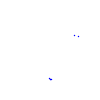
Particle: proton